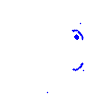
Particle: electron